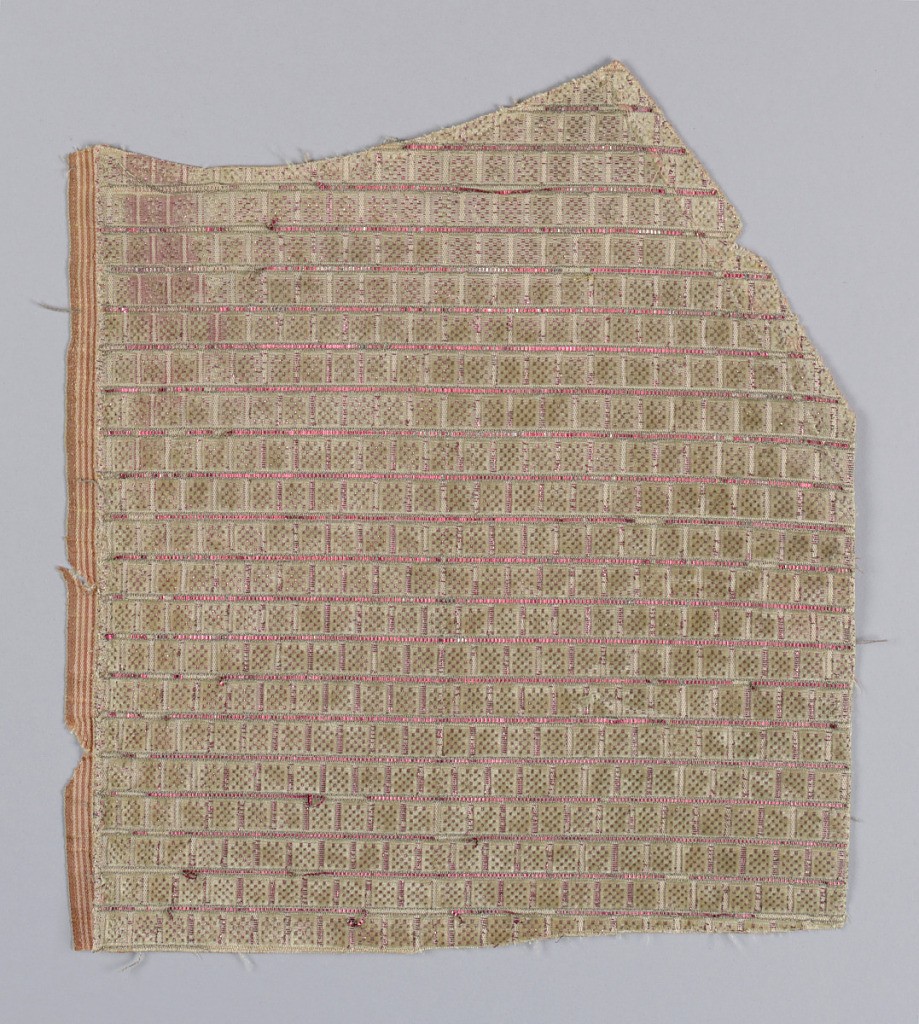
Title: Fragment
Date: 18th century
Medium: silk, metallic Technique: supplementary warp forming raised pile (velvet)
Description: Checkered pattern in pink and grey